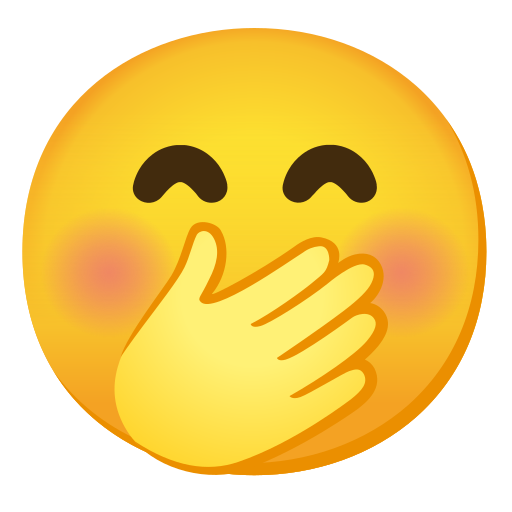
Emoji: 🤭